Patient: sex F, age 61
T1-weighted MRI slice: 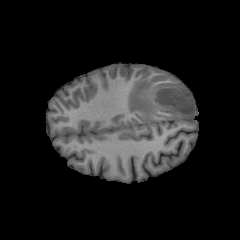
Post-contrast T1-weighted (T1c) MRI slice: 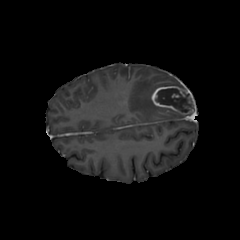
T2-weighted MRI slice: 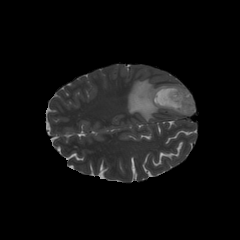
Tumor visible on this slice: yes
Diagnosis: Glioblastoma, IDH-wildtype
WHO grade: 4